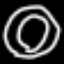
Label: donut